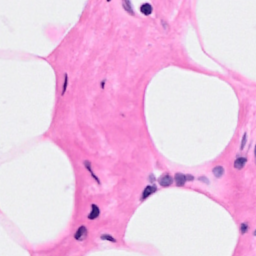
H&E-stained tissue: Breast